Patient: sex F, age 68
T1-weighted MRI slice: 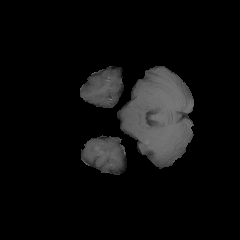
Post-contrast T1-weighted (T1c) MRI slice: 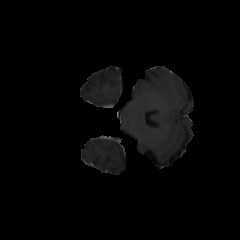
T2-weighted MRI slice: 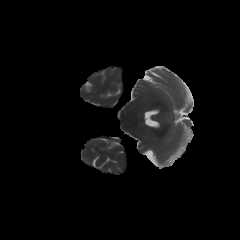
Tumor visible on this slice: no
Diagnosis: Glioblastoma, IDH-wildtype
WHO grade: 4